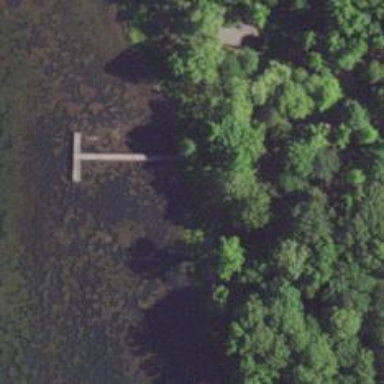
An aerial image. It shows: Footway bridge.